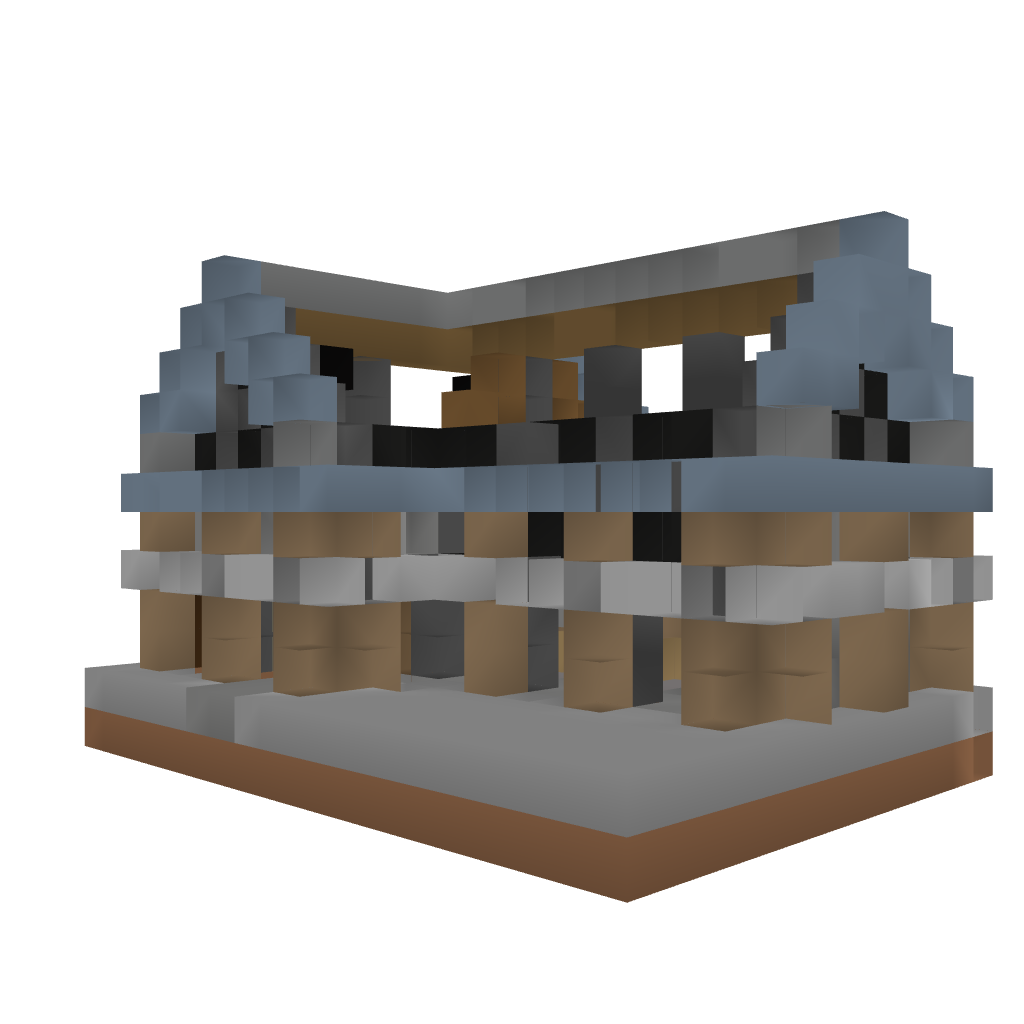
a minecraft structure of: Survival Barnhouse